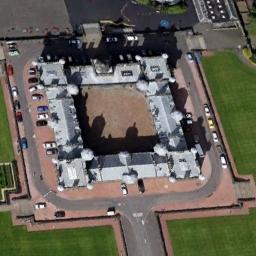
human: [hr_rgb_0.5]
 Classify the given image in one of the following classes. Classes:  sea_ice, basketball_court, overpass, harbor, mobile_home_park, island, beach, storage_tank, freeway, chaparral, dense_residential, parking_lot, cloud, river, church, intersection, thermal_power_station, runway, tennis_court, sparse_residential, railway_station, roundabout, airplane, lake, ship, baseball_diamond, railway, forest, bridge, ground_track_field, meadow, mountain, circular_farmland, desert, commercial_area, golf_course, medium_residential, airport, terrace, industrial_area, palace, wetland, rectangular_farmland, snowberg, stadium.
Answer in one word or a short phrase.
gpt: church